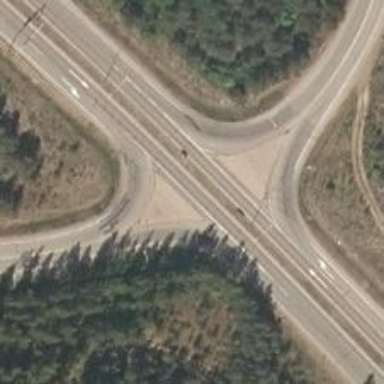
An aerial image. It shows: Asphalt trunk highway.